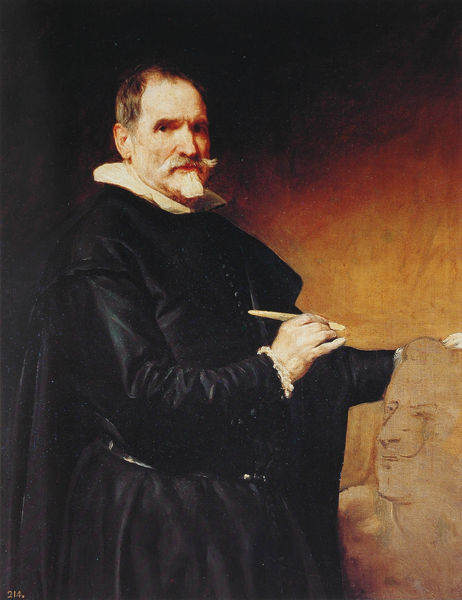
Titel: Martínez Montanés
Künstler: Diego Rodríguez de Silva y Velázquez
Standort: Madrid
Institution: Museo del Prado
Schlagwörter: dunkel, feder, gemälde, hand, kopf, mann, schatten, umhang, weiß, braun, kleid, licht, männer, nase, orange, profil, schwarz, zeichnung, blick, gürtel, rot, malerei, alt, bart, bärte, schnurrbart, wand, barock, falten, gesicht, kragen, rembrandt, bildnis, gelehrte, holland, portrait, porträt, öl, gewand, haare, halbfigur, mantel, stehend, adel, renaissance, skulptur, statue, ton, stab, mauer, blue, red, white, belt, black, dark, face, hair, nose, old, painting, robe, büste, maler, bildhauerei, plastik, knöpfe, knopfleiste, selbstporträt, künstler, selbstbildnis, leinwand, malen, pinsel, krause, spitzbart, stift, selbstportrait, zeichnen, schreiben, man, ear, head, baroque, eyes, male, spanish, light, drawing, gips, bust, purple, mouth, beard, old man, sculpture, schnitzen, adelsgeschlecht, kniebild, person, bildhauer, human, cape, pose, cat, italian, werk, artist, bald, painter, frühe neuzeit, neuzeit, unvollständig, fingers, malend, brush, meissel, erasmus, contrast, carving, forehead, ordensbruder, blick zum betrachter, eigenporträt, fotmen, knete, maeln, slebstbildnis, sculptor, portrati, goatee, mustache, moustache, gechichte, self-portrait, knife, unfinished, e, knöpfwe, masler, stern, brows, clay, white hair, w, drawer, f, bilduerei, pinsek+ton, black robe, mortar, grey beard, dark dress, brown clay, acpe, self port, sculpter, beared man, artis